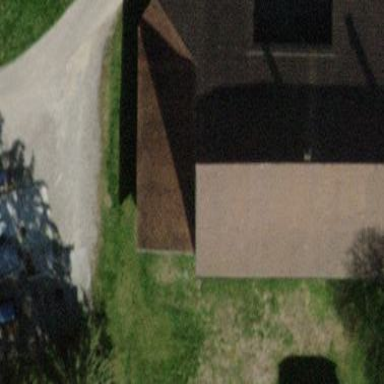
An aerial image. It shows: Farm building with gabled roof.